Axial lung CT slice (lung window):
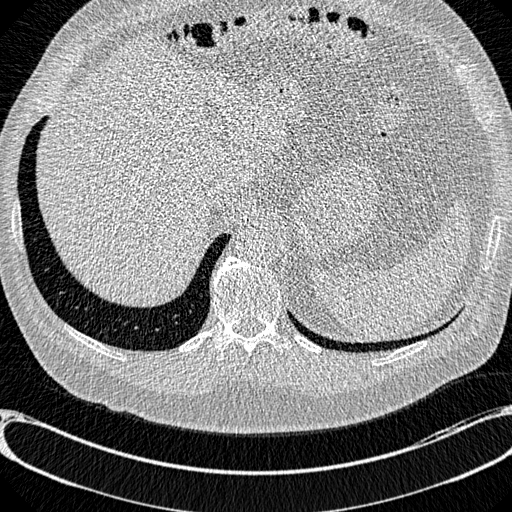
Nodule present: no